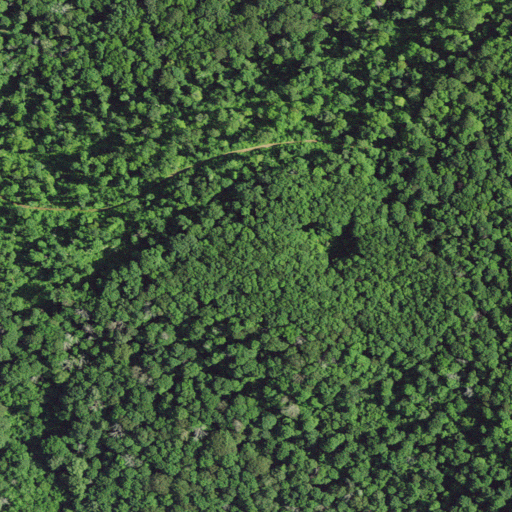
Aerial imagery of ridge(s) in West Virginia named Chestnut Ridge containing deciduous forest and open development